Question: I have to implement an expression calculator without using stacks. I'm just really confused as to how to start this. If anyone could explain to me what I'm supposed to do, I would really appreciate it. I realize this isn't the best question, nor is it specific, but I'm just having a really hard time even getting started.
I just don't understand (at all) how I'm supposed to use recursion to implement this calculator. How am I supposed to use the m_exp l_op h_op etc that they defined? I just don't understand at all, sorry for the lack of better words :(

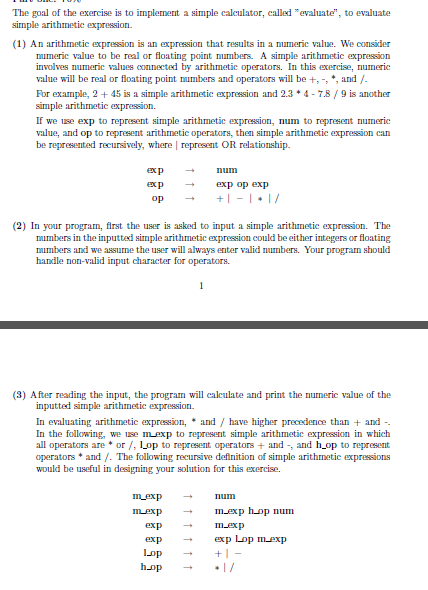
Answer: Given the expression '2.3 * 4 - 7.8 / 9', you want to build a :
'''
"-"
._____|_____.
| |
"*" "/"
.__|__. .__|__.
| | | |
2.3 4 7.8 9
'''
It can be generated by recursively applying the definitions given in the last part of the exercise:
'''
Start: EXP
Rule 4: EXP L_OP M_EXP
Rule 5: M_EXP "-" M_EXP
Rule 2: M_EXP H_OP M_EXP "-" M_EXP H_OP M_EXP
Rule 6: M_EXP "*" M_EXP "-" M_EXP "/" M_EXP
Rule 1: 2.3 * 4 - 7.8 / 9
'''
A way of approaching this is making a series of functions that handle each rule:
'''
void m_exp();
void exp();
etc...
'''
Each of these functions will try to match the next part of the input, and update some global variables accordingly. Wikipedia has a <URL> about recursive descent parsers, which includes a C example.
> How exactly am I supposed to "recurisvely apply the definitions given in the last part of the exercise", the stuff you wrote?
Here is an excerpt from the aforementioned <URL>, slightly modified:
'''
// Implements Rule 1
void num(void) {
// Reads a number
}
// Implements Rule 2
void m_exp(void) {
num();
while (sym == '*' || sym == '/') {
getsym();
num();
// Does more work...
}
}
// Implements Rule 4
void exp(void) {
m_exp();
while (sym == '+' || sym == '-') {
getsym();
m_exp();
// Does more work...
}
}
'''
Rules 5 and 6 are already built-in. Rule 3 is the entry point.
Here, the [tail recursion] has been replaced by loops. Note how 'exp' calls 'm_exp' many times, and 'm_exp' does the same with 'num'.